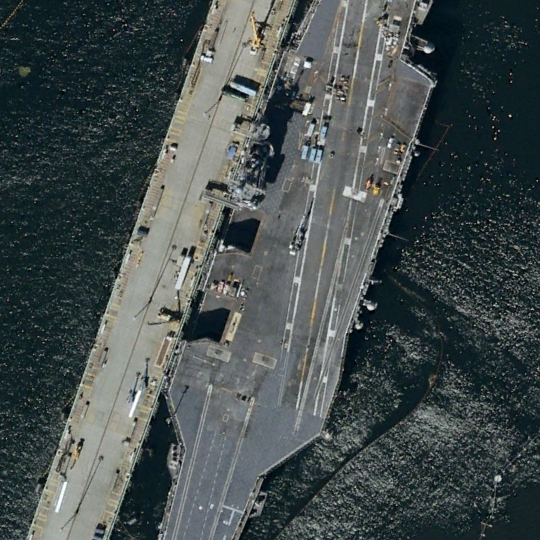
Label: aircraft_carrier